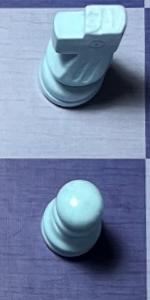
Label: Pawn_White